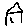
Label: house